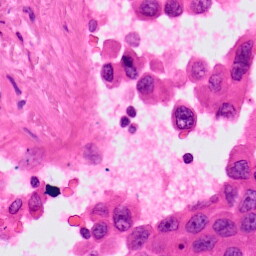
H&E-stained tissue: Lung